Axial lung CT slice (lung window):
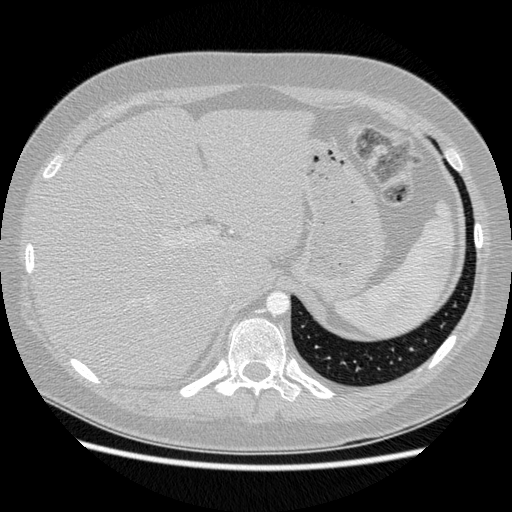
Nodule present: no